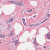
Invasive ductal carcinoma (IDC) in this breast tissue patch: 1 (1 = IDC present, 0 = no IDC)